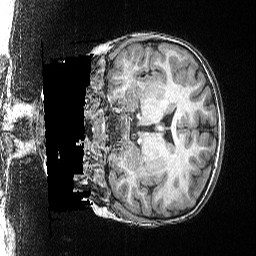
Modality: T1w
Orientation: coronal
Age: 75
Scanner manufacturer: siemens
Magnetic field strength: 3 T
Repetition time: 2.5 s
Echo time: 0.00347 s